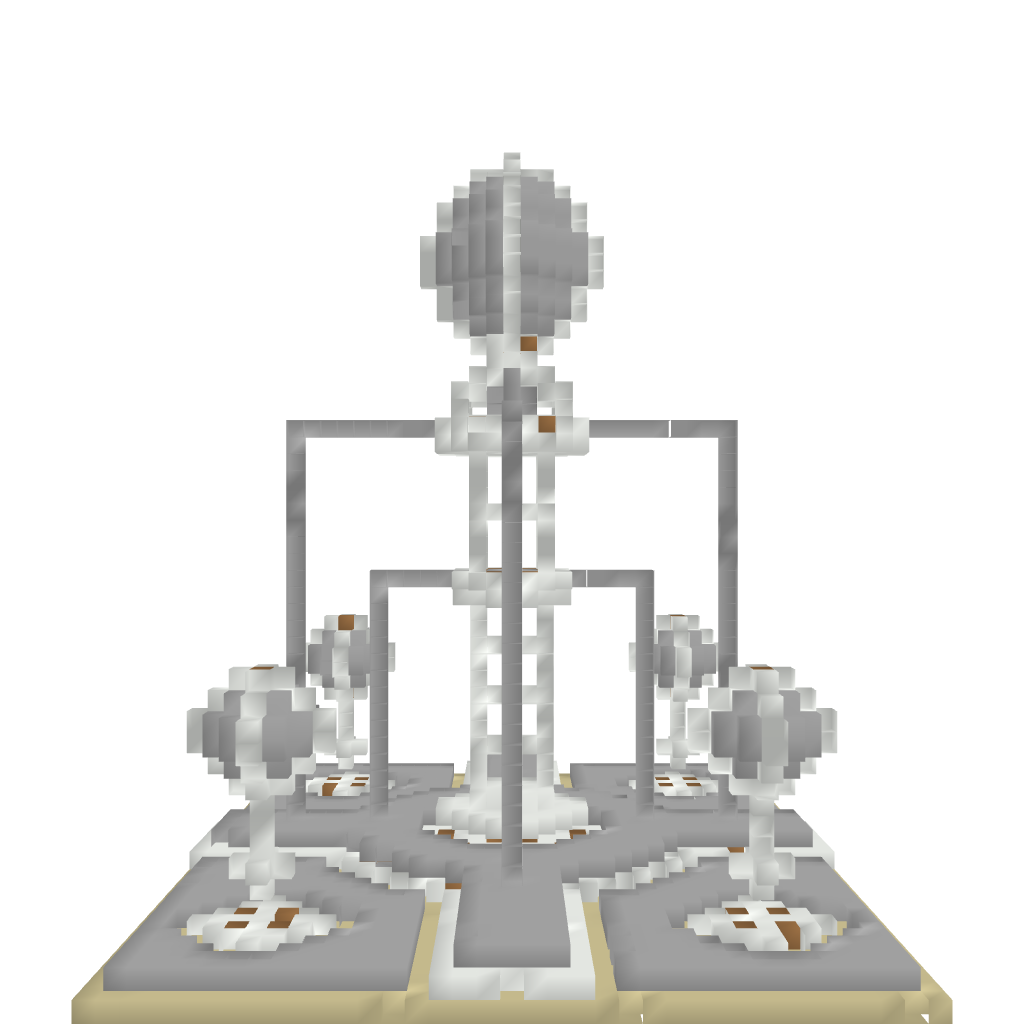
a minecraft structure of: Paul's Fountain 01